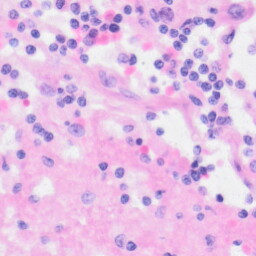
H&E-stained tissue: Kidney